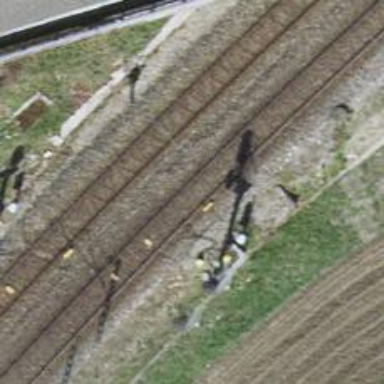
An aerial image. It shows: Railway signal.